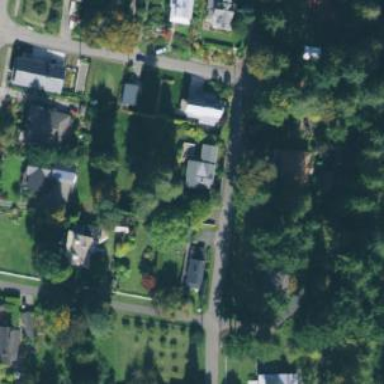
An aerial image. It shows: Neighborhood.